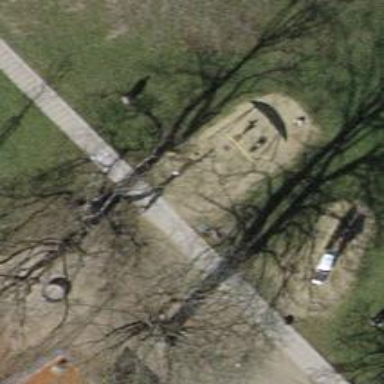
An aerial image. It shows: Playground featuring swings.